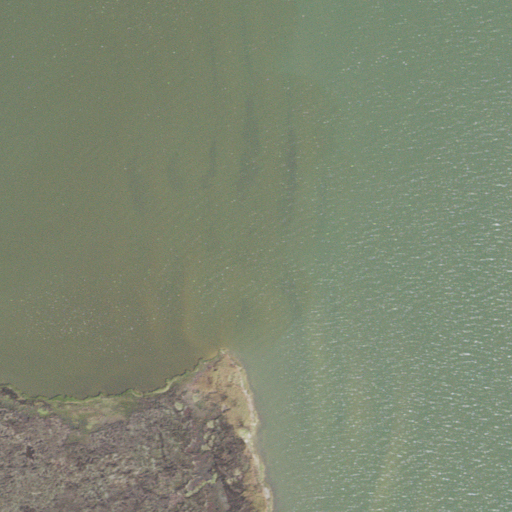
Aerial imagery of cape in North Carolina named Gibbs Point containing open water and herbaceous wetlands